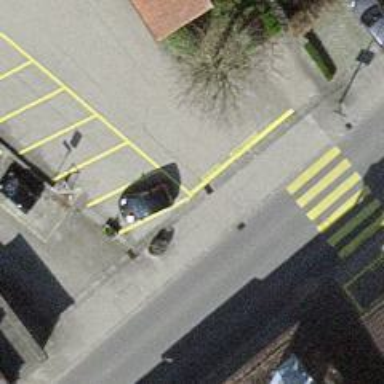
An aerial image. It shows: Road serving as parking aisle.